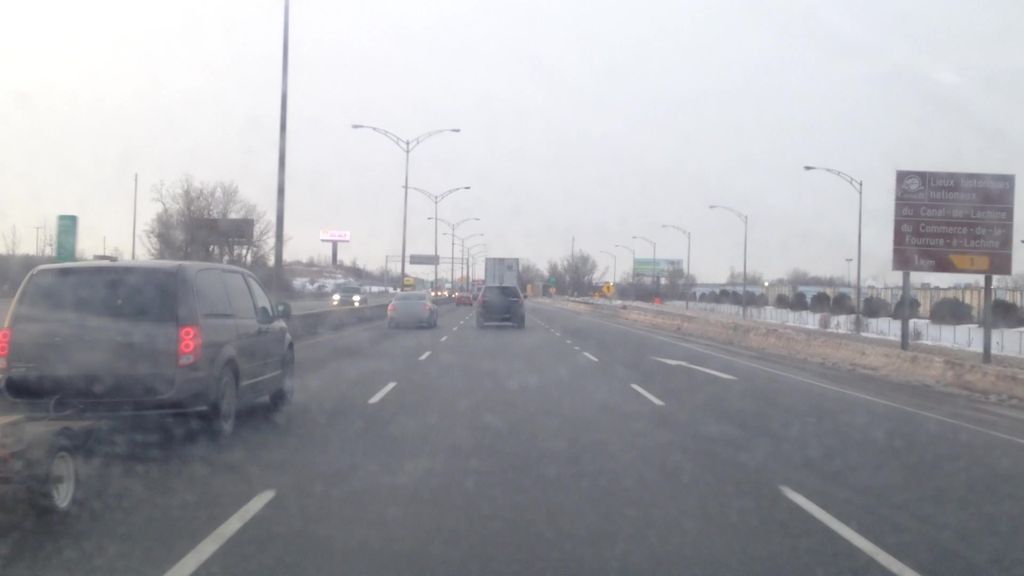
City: montreal